Field crop: maize
Growth stage: 2
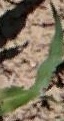
Species: maize